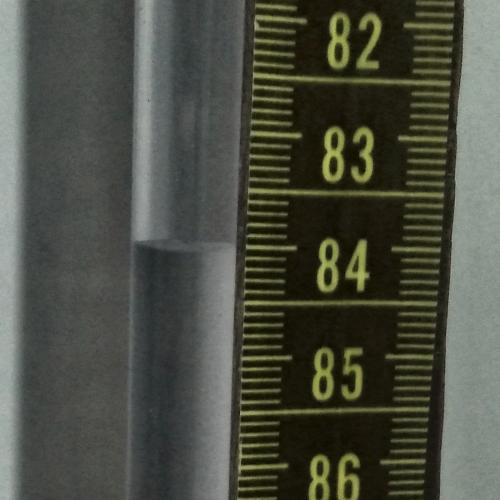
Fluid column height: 84.0 cm